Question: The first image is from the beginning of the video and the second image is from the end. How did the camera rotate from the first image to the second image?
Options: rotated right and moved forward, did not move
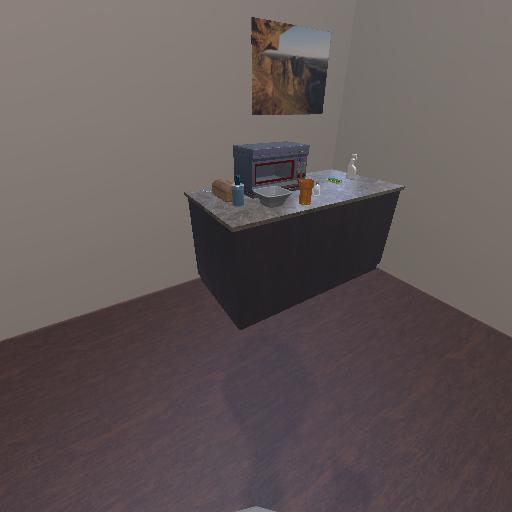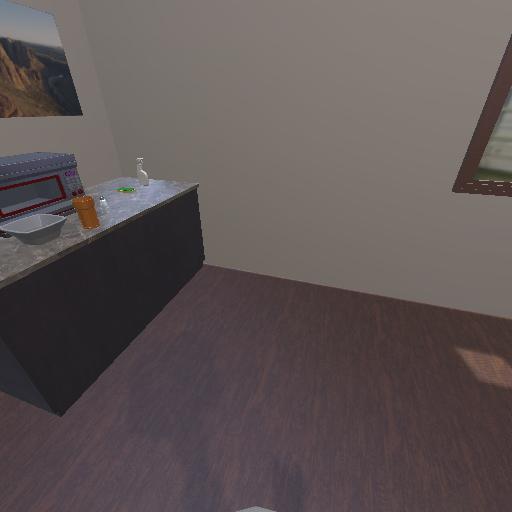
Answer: rotated right and moved forward